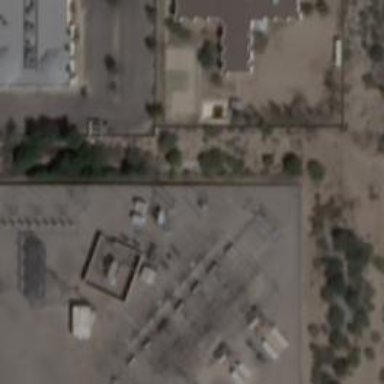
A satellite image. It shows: Switch used for power control.